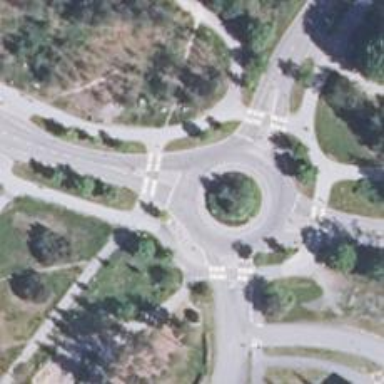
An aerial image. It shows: Tertiary road with asphalt surface leading to roundabout junction.